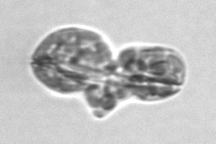
Label: Karenia